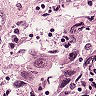
Metastatic tissue present: yes